Field crop: maize
Growth stage: 1
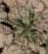
Species: salsola